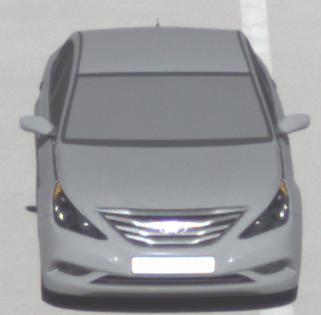
Make: Hyundai
Model: Sonata
Detailed model: Gen. 6 YF
Model produced from: 2009
Model produced until: 2016
Doors: 4
Color: gray
Road condition: dry road
Daytime: morning or afternoon
Contrast: high contrast